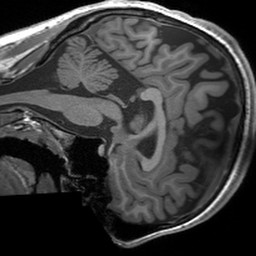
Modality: T1w
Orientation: sagittal
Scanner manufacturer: siemens
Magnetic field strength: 3 T
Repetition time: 1.54 s
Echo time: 0.00234 s